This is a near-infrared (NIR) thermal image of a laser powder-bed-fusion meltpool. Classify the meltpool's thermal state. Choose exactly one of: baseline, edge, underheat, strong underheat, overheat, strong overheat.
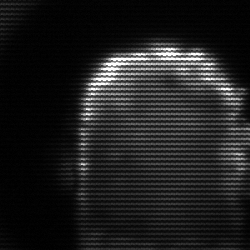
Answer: baseline